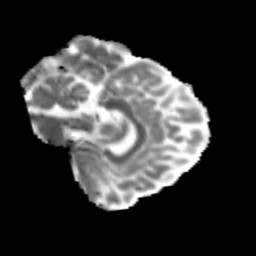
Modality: MD
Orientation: sagittal
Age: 25
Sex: male
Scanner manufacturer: siemens
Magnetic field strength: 3 T
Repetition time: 3.5 s
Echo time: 0.125 s